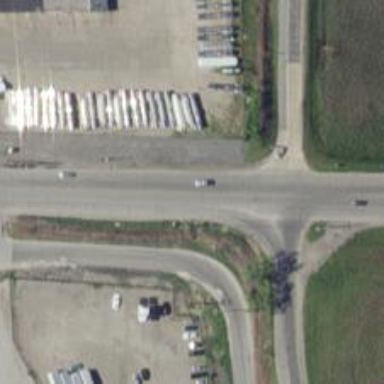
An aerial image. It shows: Tertiary road.